Field crop: tomato
Growth stage: 2
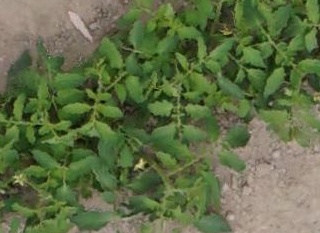
Species: tomato